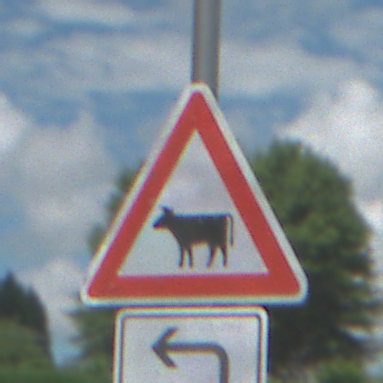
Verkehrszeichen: ViehtriebRechts
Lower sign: RichtungsangabeDurchPfeile2
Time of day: Midday
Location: Outdoor (Nature)
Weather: PartlyCloudy
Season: NotSpecified
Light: Natural